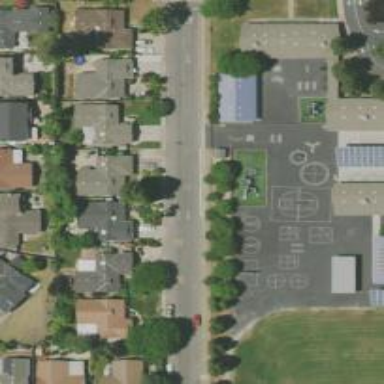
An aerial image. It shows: Schoolyard with asphalt surface.